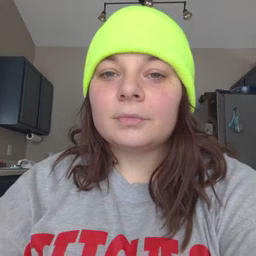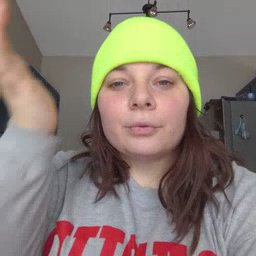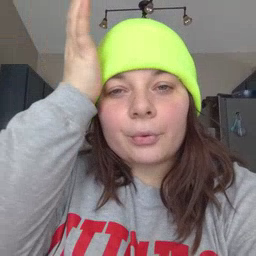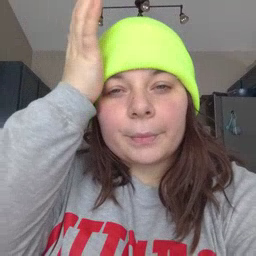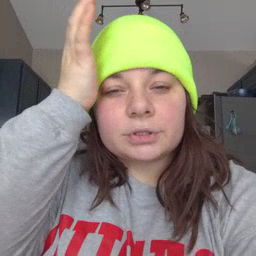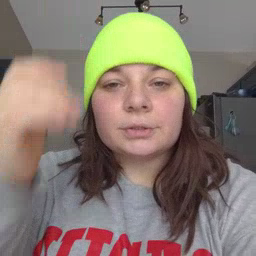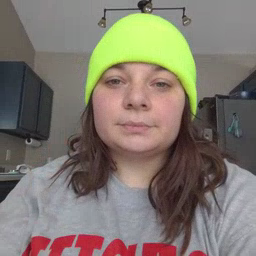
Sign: garbage